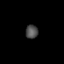
Tissue: prostate
Cell type: T cells
Senescence score: 0.8008
Nuclear area (px): 168
Mean DAPI intensity: 76.131